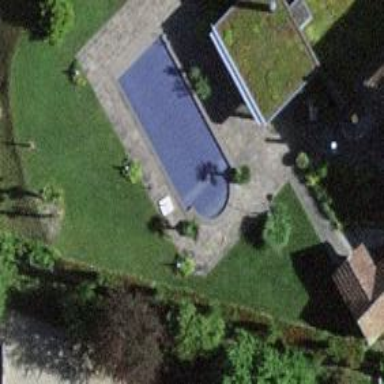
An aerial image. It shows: Swimming pool located in leisure land.